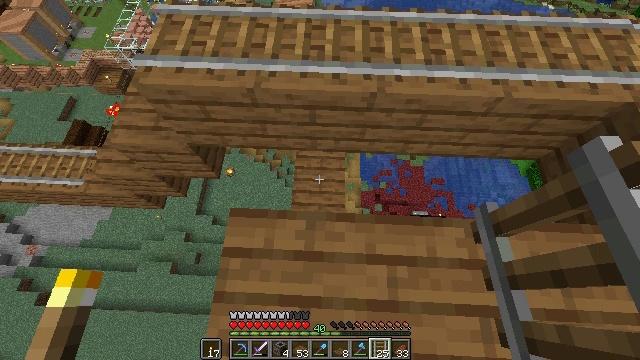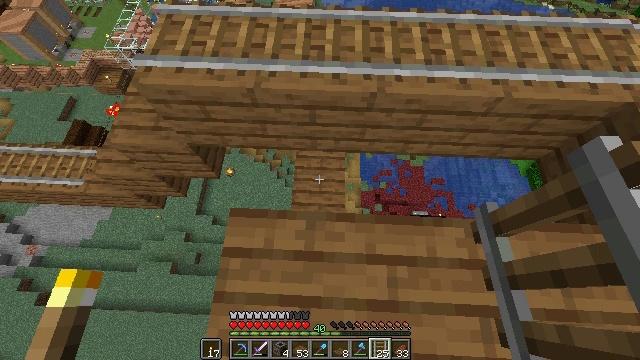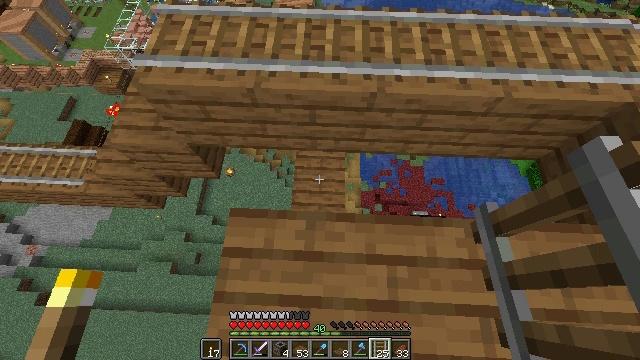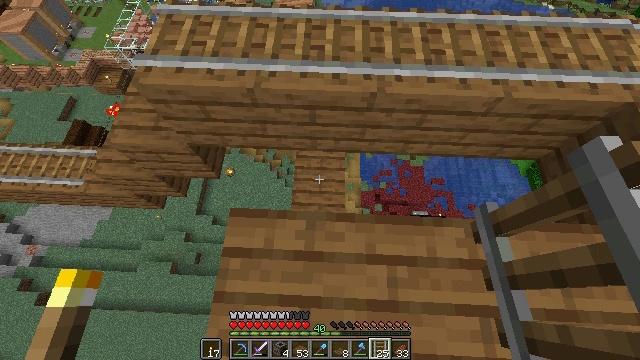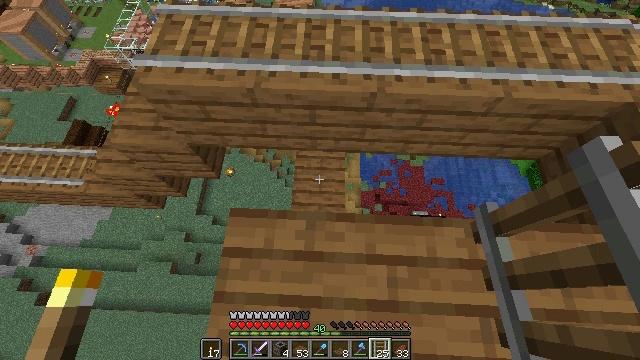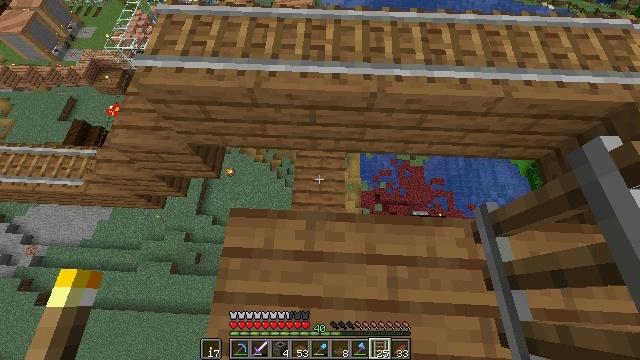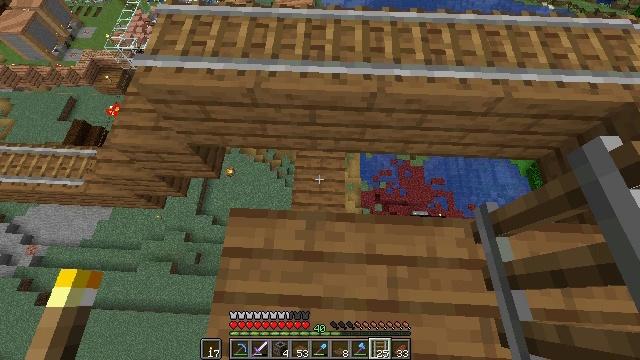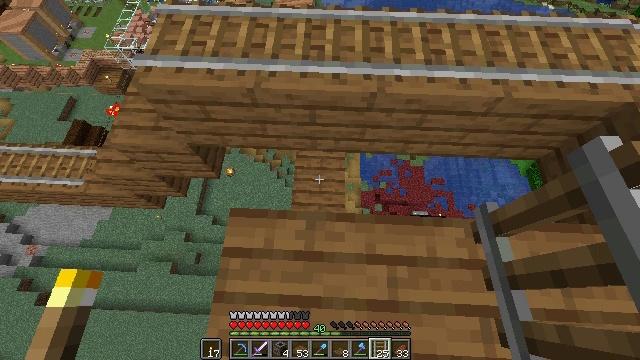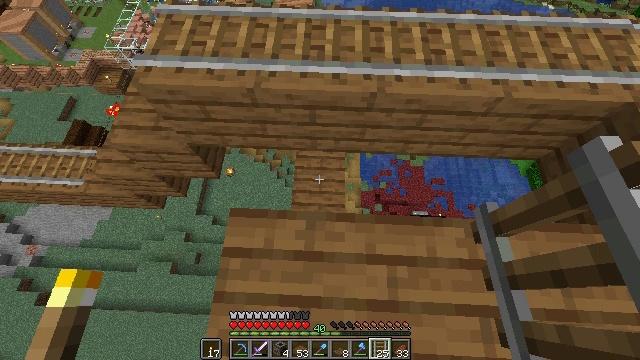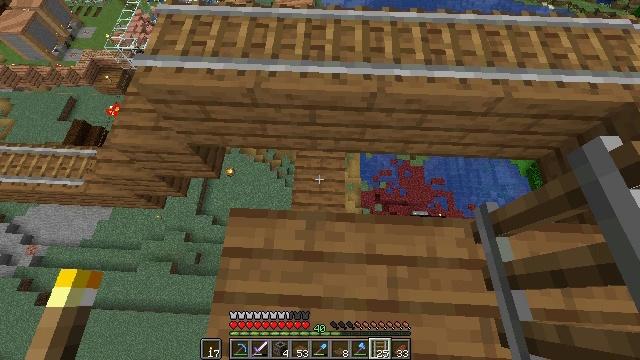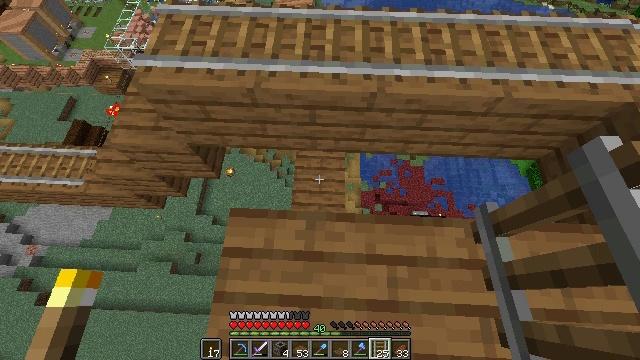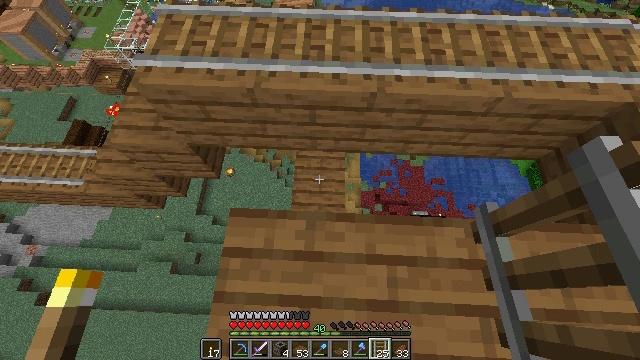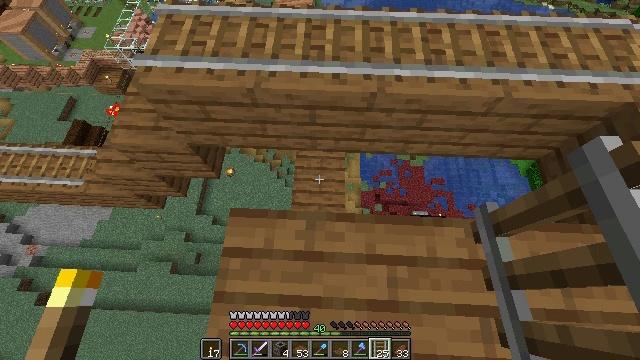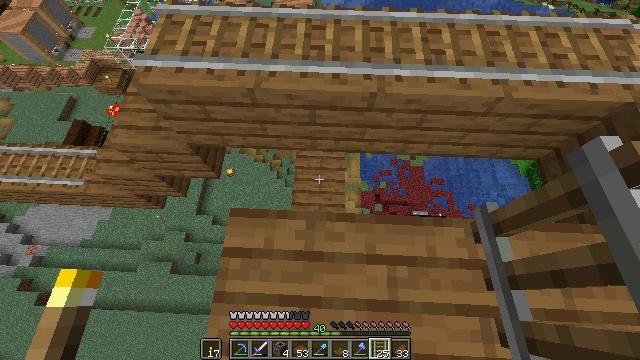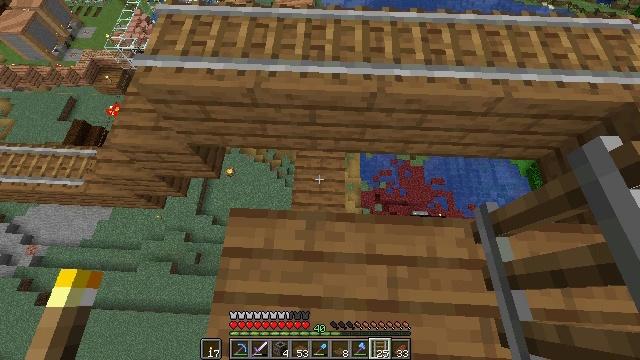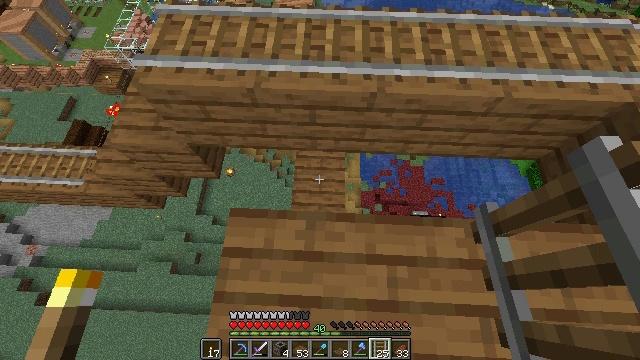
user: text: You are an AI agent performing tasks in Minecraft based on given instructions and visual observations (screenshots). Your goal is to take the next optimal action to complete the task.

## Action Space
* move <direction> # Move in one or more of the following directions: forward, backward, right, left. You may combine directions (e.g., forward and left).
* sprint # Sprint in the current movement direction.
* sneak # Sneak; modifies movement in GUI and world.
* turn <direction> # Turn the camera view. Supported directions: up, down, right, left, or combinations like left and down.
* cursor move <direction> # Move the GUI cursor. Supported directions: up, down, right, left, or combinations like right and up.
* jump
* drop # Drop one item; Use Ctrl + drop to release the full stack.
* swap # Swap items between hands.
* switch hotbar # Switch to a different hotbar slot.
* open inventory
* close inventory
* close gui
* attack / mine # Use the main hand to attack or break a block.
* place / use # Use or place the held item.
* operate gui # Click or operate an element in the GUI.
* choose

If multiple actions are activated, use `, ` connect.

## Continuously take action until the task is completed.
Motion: motion action
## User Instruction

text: Get rabbit stew by using the crafting table.
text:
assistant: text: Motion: no_op
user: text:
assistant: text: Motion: no_op
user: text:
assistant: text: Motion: no_op
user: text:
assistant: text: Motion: no_op
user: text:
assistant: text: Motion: no_op
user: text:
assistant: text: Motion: no_op
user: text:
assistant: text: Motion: no_op
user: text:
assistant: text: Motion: no_op
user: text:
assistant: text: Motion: no_op
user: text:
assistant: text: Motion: no_op
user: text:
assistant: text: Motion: no_op
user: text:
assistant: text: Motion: no_op
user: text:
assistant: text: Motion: no_op
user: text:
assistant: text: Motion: no_op
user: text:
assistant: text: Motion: no_op
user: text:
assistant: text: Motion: no_op
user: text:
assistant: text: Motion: no_op
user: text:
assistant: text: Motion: no_op
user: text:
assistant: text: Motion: no_op
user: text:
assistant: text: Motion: no_op
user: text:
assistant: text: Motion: no_op
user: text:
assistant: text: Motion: no_op
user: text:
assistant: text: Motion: no_op
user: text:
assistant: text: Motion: no_op
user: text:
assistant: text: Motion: no_op
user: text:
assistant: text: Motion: no_op
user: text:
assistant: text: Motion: no_op
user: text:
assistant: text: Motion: no_op
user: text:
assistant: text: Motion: no_op
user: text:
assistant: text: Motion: no_op